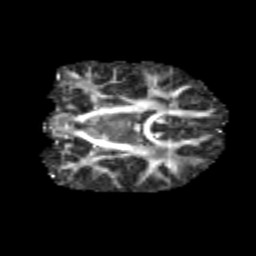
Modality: FA
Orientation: coronal
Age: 10
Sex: male
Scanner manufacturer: siemens
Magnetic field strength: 3 T
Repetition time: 3.8 s
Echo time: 0.07 s